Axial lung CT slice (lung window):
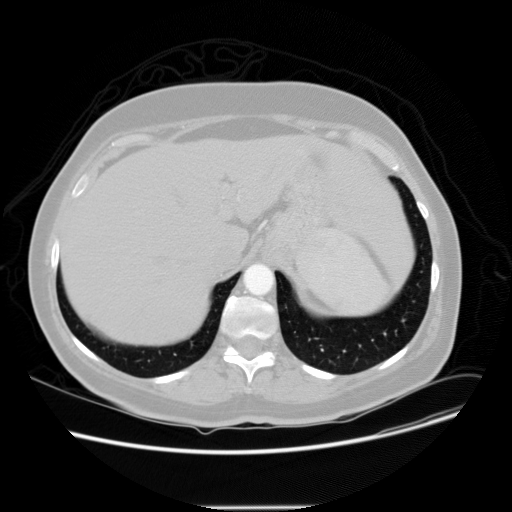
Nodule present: no